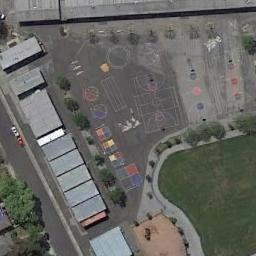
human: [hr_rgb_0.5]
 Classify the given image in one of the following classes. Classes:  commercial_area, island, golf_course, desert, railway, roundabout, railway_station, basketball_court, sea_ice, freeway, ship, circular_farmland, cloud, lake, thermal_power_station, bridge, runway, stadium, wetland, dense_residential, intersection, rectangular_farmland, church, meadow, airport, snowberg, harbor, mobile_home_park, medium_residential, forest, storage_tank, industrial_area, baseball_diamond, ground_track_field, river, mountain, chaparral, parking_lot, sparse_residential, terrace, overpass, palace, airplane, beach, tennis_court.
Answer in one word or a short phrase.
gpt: basketball_court